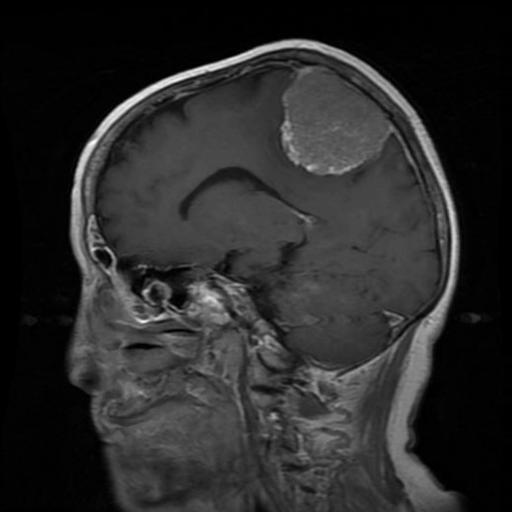
Label: meningioma